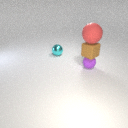
large red rubber sphere above small purple rubber sphere